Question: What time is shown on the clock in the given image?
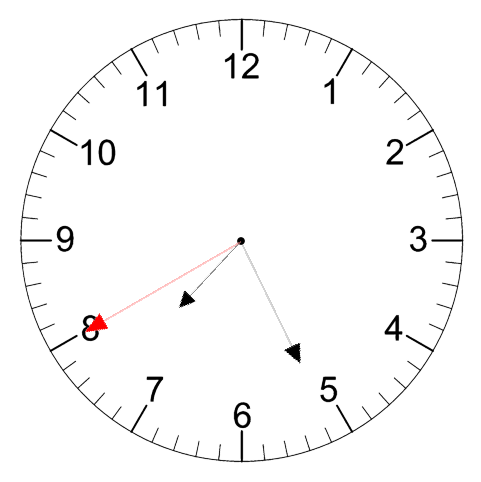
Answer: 07:25:40